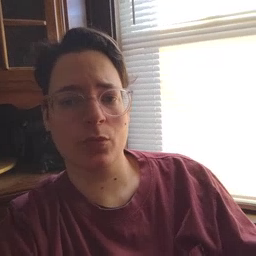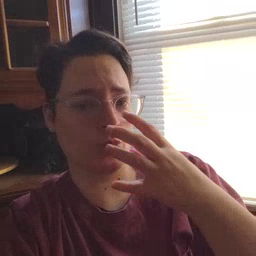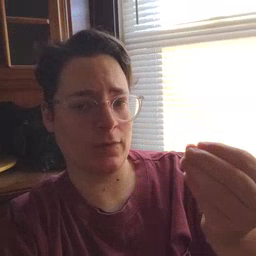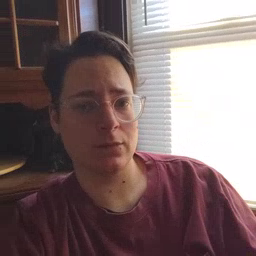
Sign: wolf